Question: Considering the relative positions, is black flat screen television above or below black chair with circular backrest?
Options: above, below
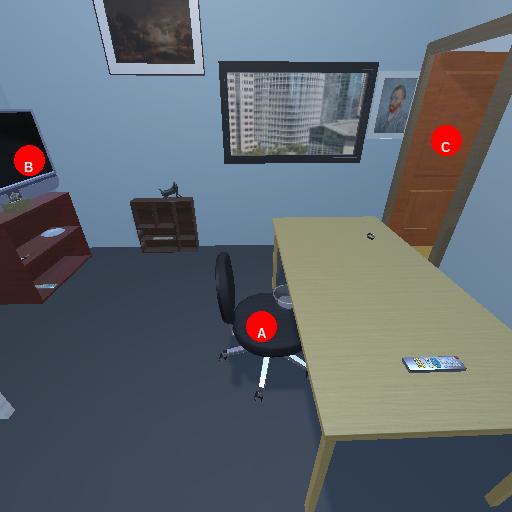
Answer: above